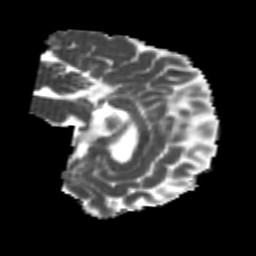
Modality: MD
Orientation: sagittal
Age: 24
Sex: male
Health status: healthy
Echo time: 0.074 s